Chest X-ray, AP view. Patient: 52 years old, sex F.
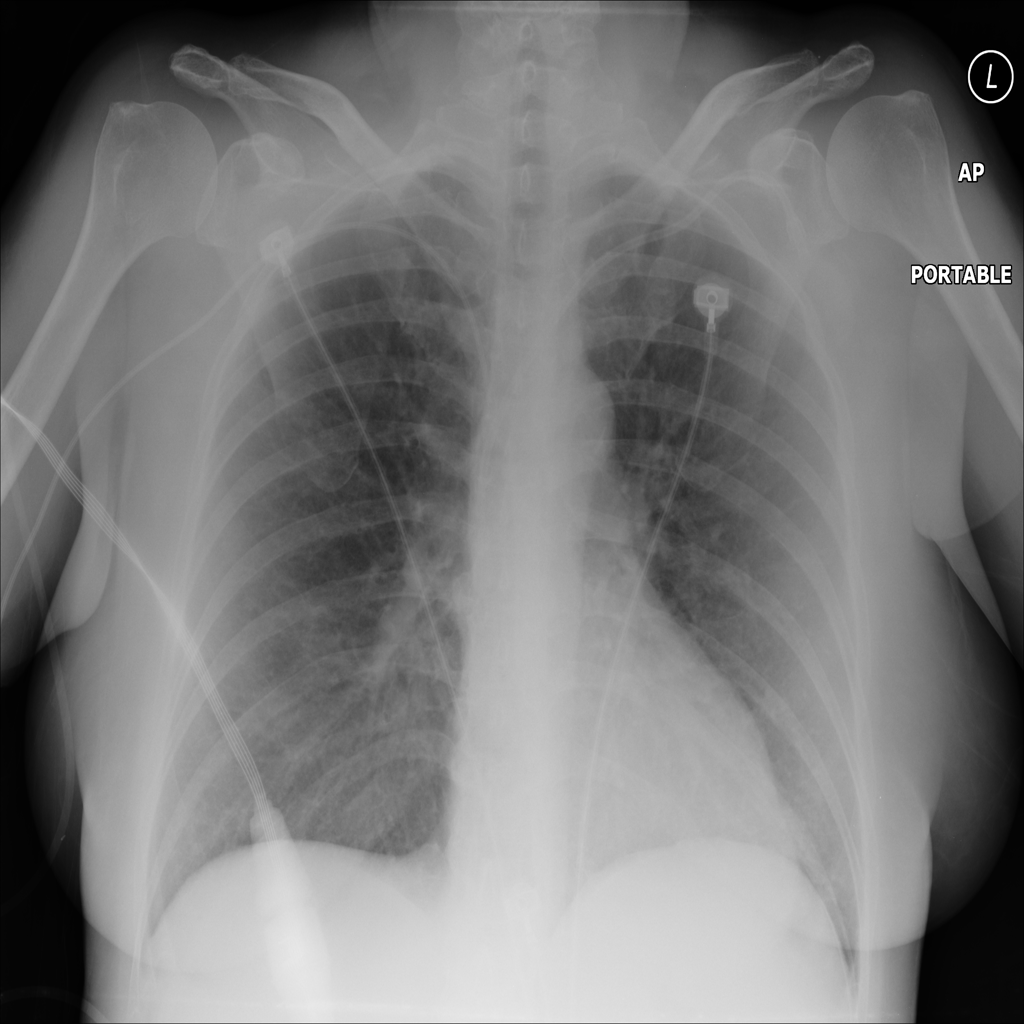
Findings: No Finding